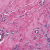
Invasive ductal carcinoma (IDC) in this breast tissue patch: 1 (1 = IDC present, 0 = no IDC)